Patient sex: M
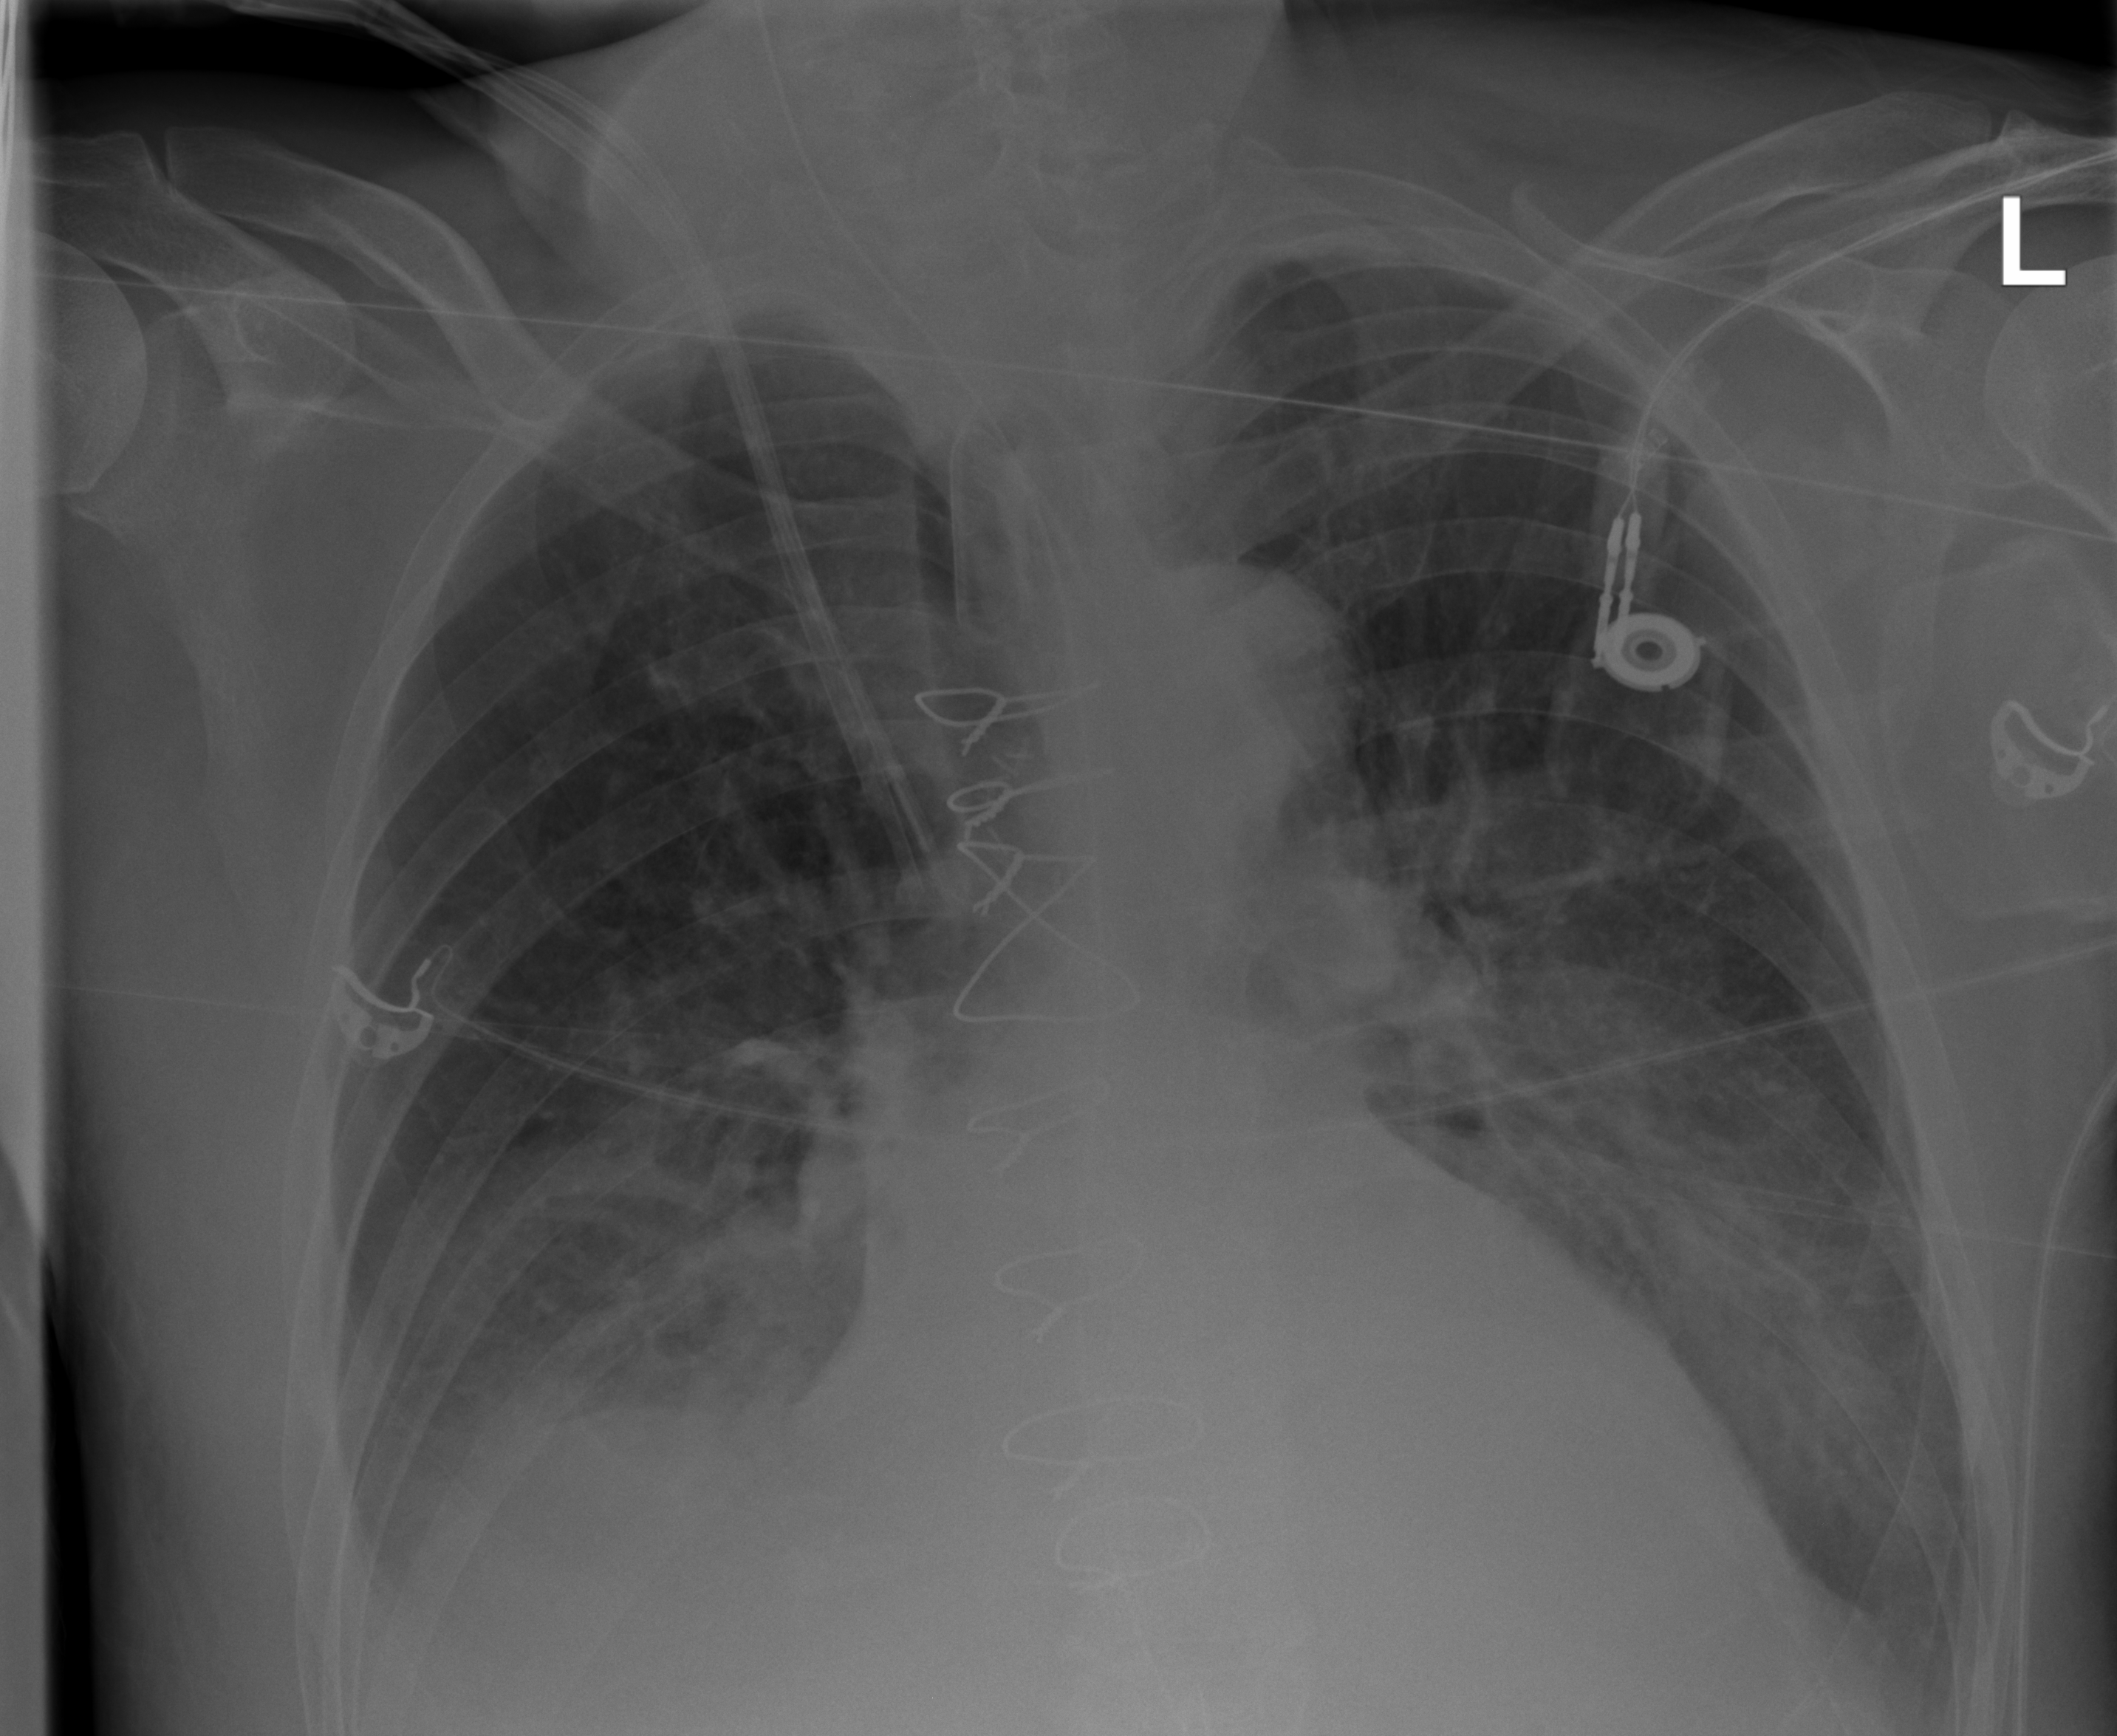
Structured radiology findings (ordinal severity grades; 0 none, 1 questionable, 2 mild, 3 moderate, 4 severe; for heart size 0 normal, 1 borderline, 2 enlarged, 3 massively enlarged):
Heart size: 2
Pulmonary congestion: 2
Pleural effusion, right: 2
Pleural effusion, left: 2
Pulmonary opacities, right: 2
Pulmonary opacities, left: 3
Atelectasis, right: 2
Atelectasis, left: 2